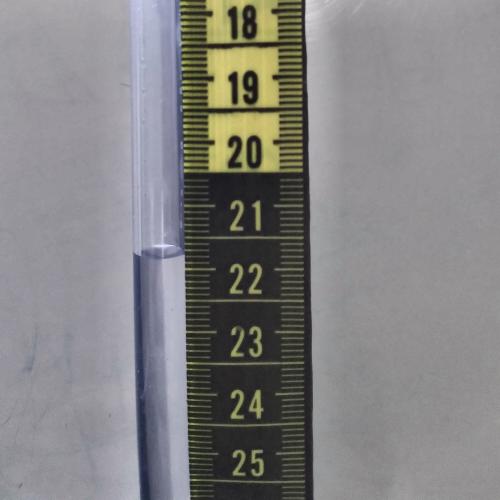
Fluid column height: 21.8 cm